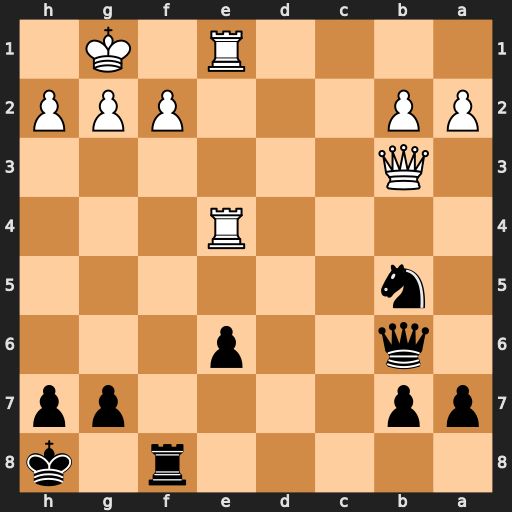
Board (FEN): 5r1k/pp4pp/1q2p3/1n6/4R3/1Q6/PP3PPP/4R1K1
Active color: b
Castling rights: -
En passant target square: -
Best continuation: Qxf2+ Kh1 Qf1+ Rxf1 Rxf1#